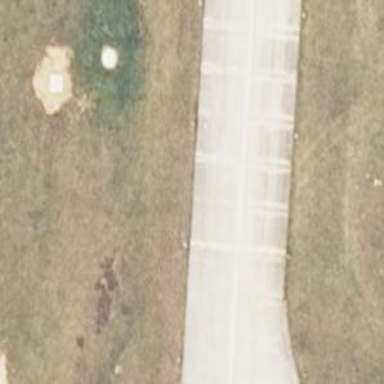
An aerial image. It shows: Runway holding position.